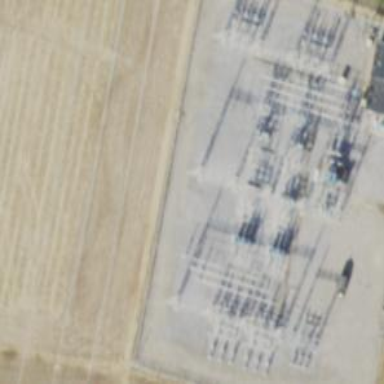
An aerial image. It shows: Substation surrounded by fence.